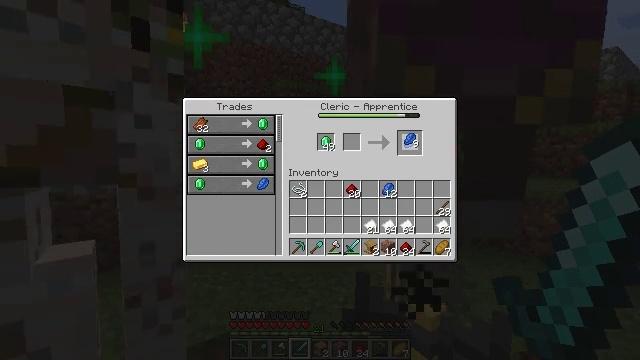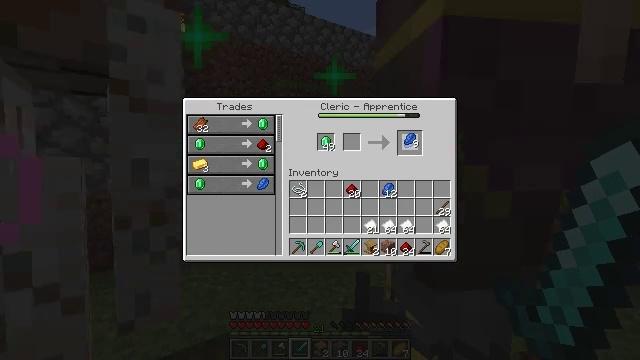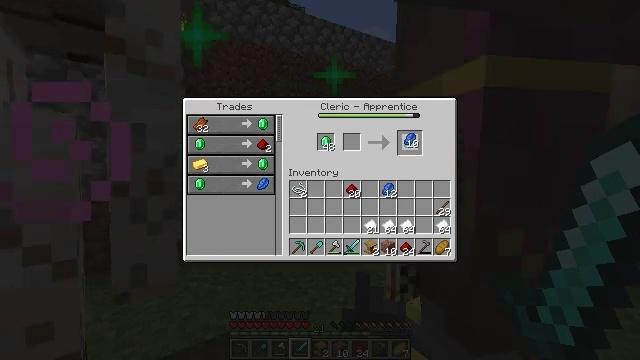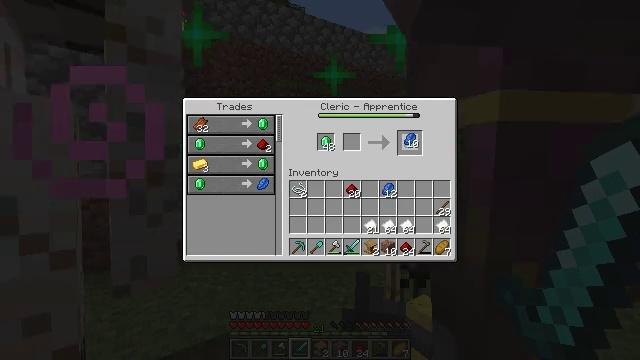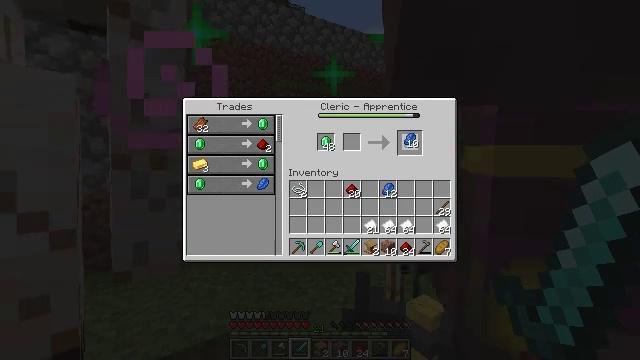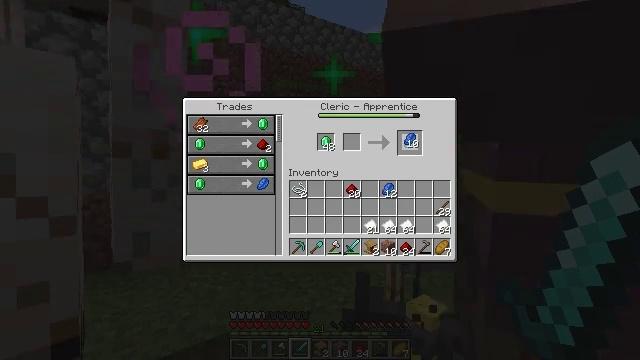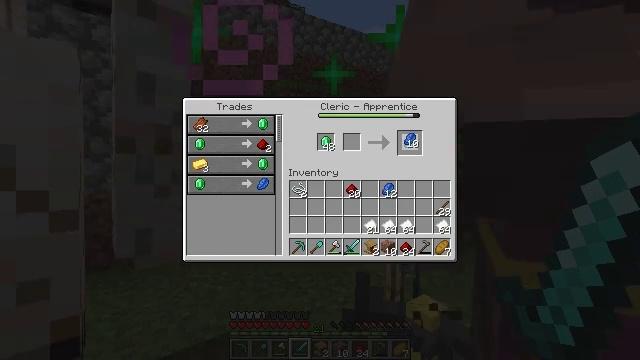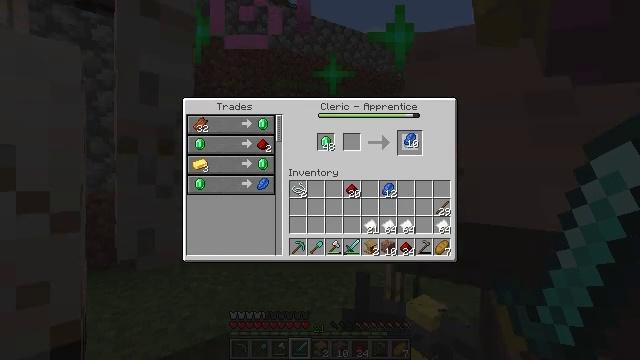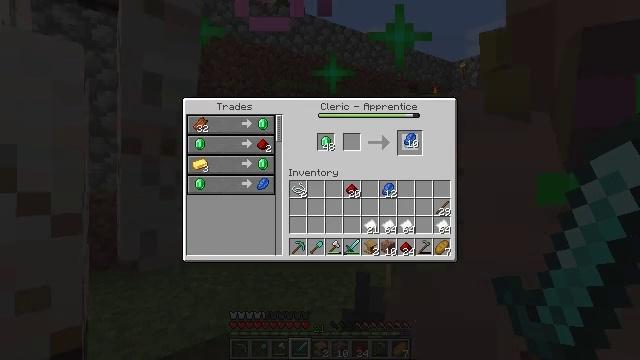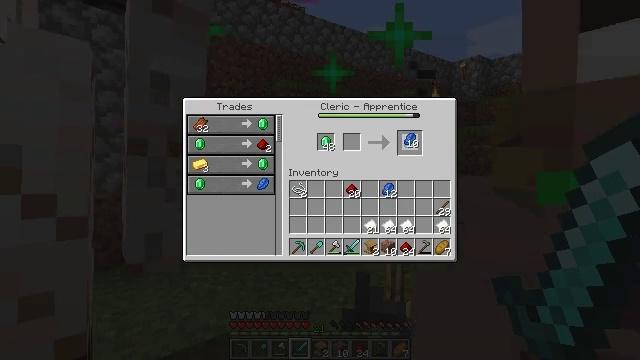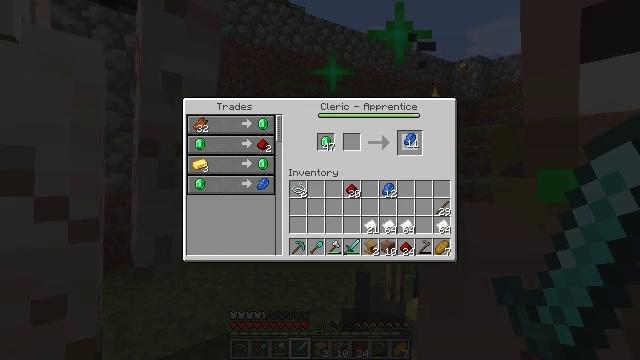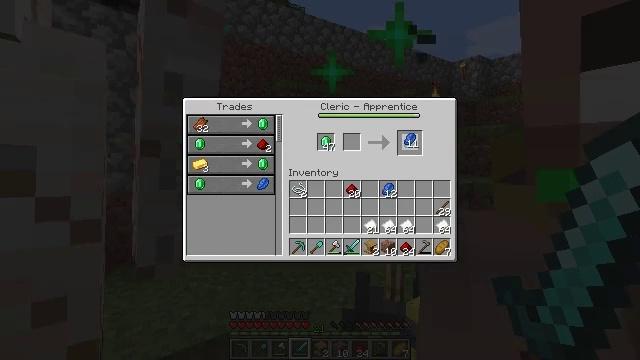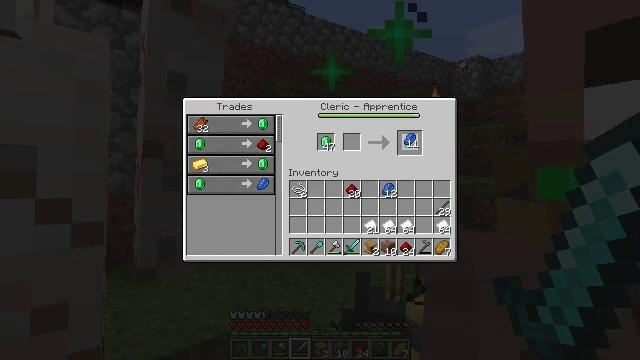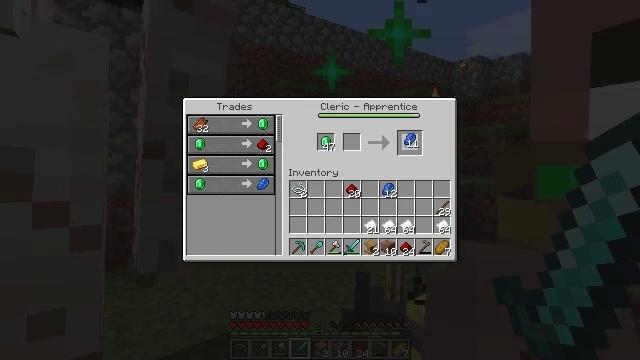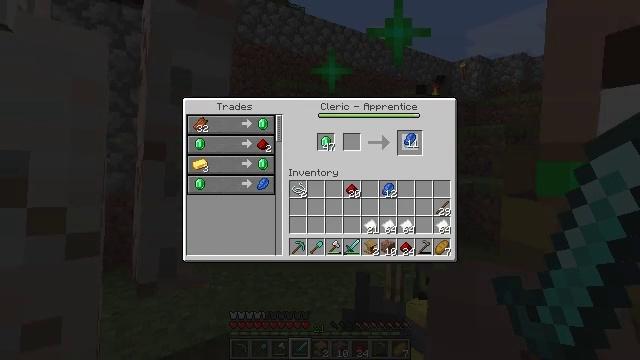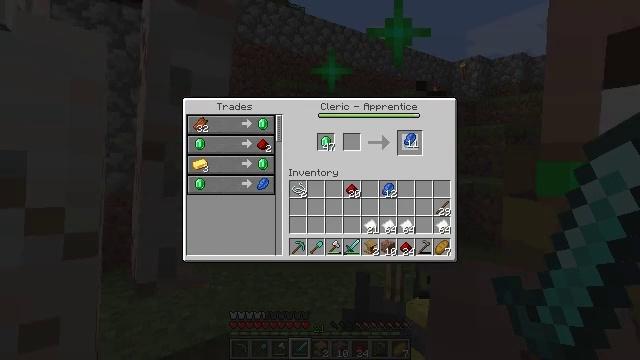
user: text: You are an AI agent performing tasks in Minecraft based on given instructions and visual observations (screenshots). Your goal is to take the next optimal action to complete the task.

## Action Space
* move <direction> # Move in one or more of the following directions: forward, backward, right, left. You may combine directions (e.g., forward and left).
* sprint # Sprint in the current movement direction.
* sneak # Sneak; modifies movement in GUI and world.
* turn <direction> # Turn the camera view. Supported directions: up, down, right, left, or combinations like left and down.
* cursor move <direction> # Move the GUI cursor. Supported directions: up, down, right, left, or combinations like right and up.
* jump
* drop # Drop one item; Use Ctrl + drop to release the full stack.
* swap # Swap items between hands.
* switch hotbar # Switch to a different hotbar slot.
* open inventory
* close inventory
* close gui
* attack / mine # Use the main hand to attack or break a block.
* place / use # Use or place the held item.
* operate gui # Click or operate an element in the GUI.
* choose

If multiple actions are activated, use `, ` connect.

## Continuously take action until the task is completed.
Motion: motion action
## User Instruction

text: Use a crafting table to produce lapis lazuli.
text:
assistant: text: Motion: operate gui
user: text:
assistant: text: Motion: no_op
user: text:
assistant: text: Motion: no_op
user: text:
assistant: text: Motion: no_op
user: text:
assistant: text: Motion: no_op
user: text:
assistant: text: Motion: no_op
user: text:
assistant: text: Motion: no_op
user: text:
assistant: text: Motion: operate gui
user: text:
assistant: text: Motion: operate gui
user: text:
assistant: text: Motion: no_op
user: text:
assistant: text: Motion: no_op
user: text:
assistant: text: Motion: no_op
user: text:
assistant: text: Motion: no_op
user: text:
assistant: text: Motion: no_op
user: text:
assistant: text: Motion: no_op
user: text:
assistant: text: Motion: no_op
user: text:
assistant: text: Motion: operate gui
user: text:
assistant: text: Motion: operate gui
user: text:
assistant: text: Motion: operate gui
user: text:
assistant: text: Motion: no_op
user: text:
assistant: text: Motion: cursor move down
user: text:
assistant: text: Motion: cursor move down
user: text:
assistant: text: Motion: cursor move left and down
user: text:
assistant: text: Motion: no_op
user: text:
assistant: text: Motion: no_op